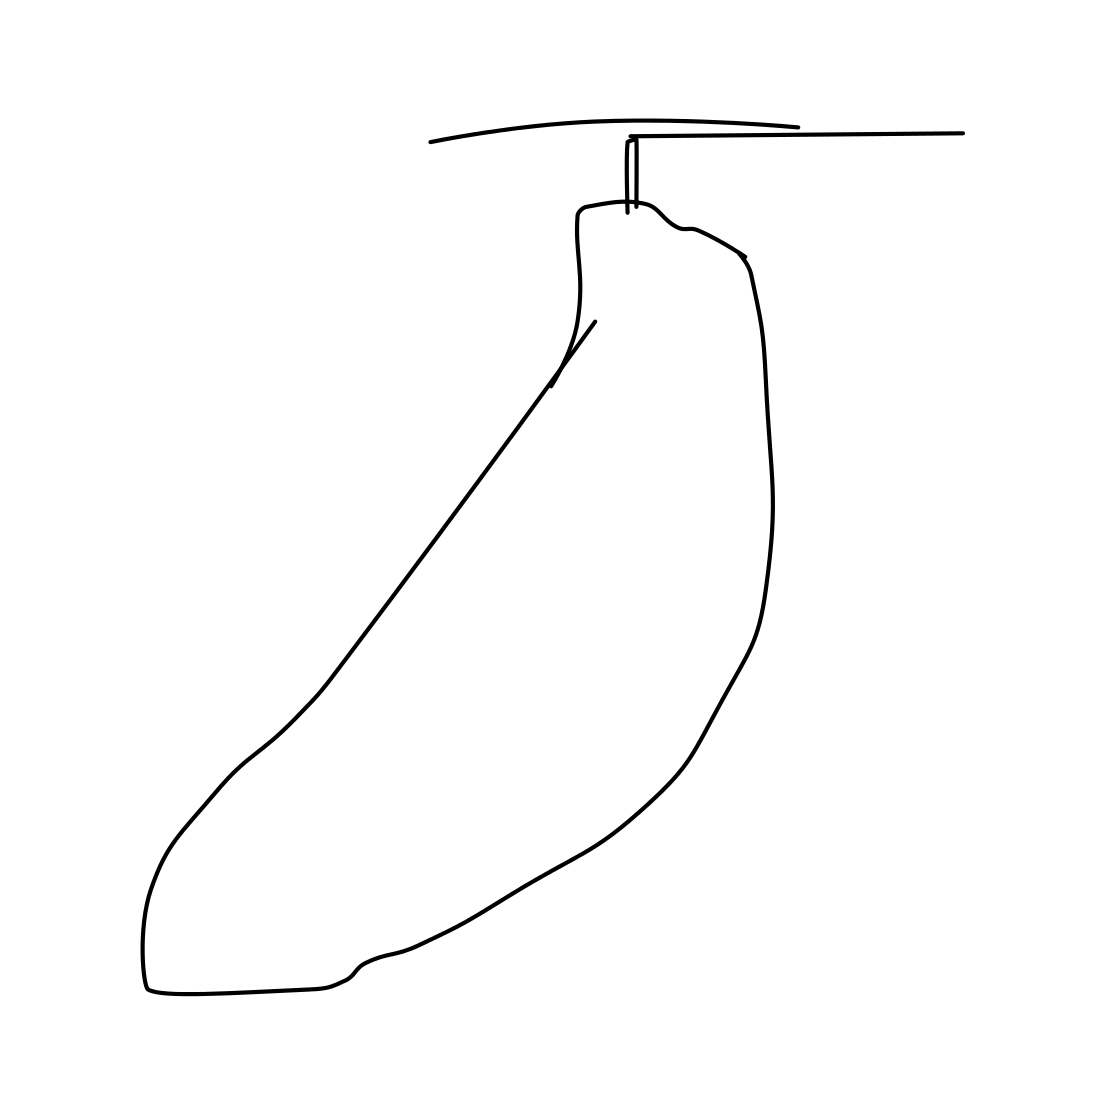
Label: banana